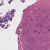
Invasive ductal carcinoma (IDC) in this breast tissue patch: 0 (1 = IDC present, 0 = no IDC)